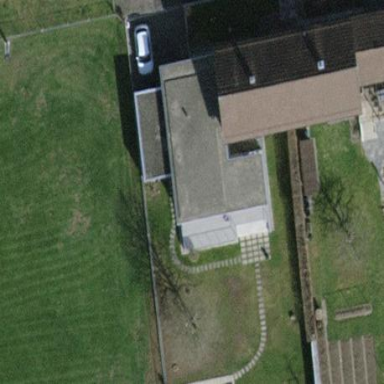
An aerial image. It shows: Terrace building.